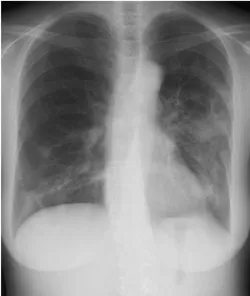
Chest X-rays of the patient. (B) Image obtained 3 months after first visit showed improvement of opacities in the right lower lung field, and nodular shadows were partly enlarged in the left lung.
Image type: radiology (x_ray)